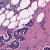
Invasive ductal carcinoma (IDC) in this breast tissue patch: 1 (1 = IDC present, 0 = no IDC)